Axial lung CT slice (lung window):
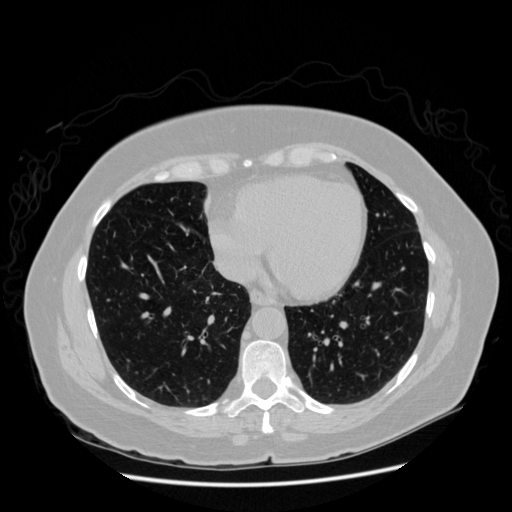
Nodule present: no